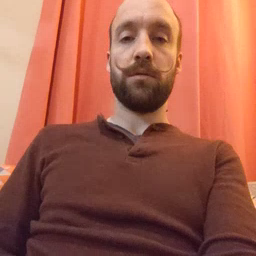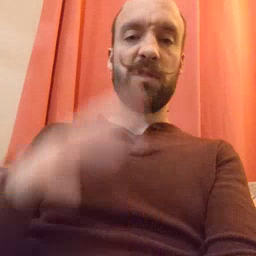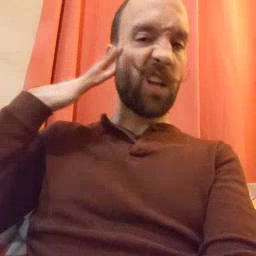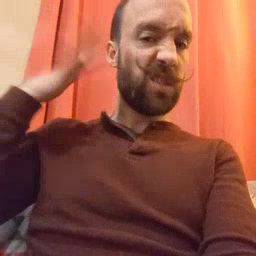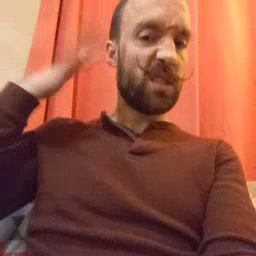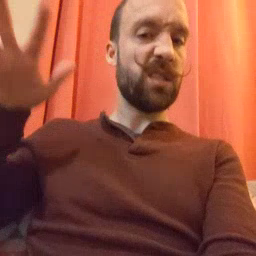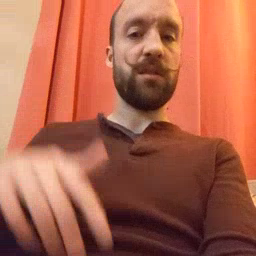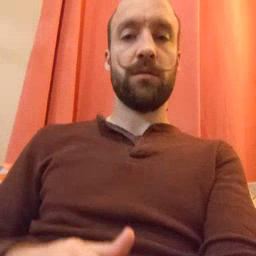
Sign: noisy